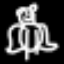
Label: frog